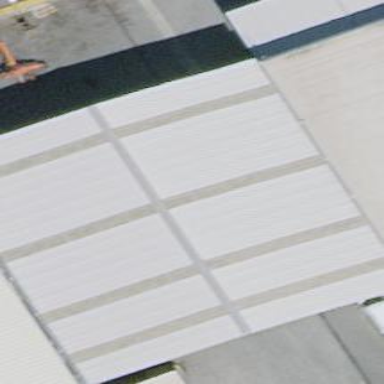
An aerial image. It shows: View of roof of building.